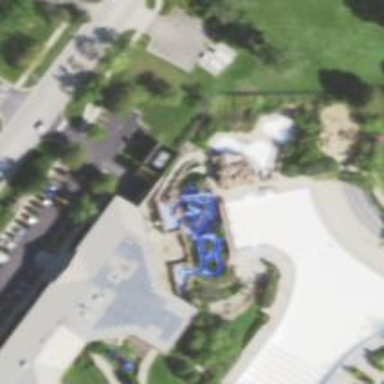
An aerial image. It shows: Water slide attraction.